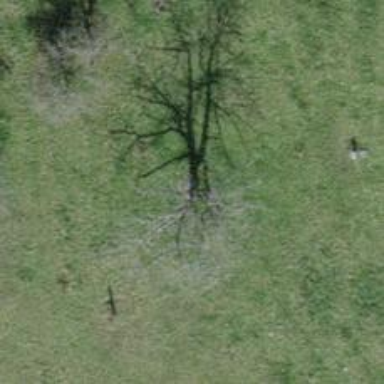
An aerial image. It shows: Urban tree adds touch of nature to the surroundings.